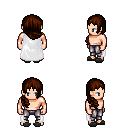
a pixel art fantasy rpg character, male body template, human, light skin, white cape, metal pants, brown right-swept hairstyle, gray slippers, four views (front, back, left, right), 2x2 character sprite sheet, small pixel art, hard edges, no anti-aliasing